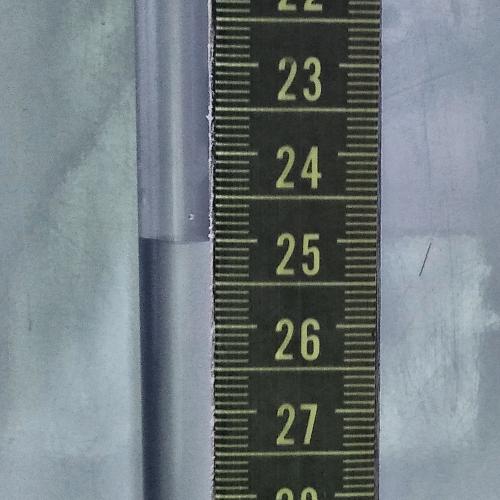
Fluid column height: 25.0 cm